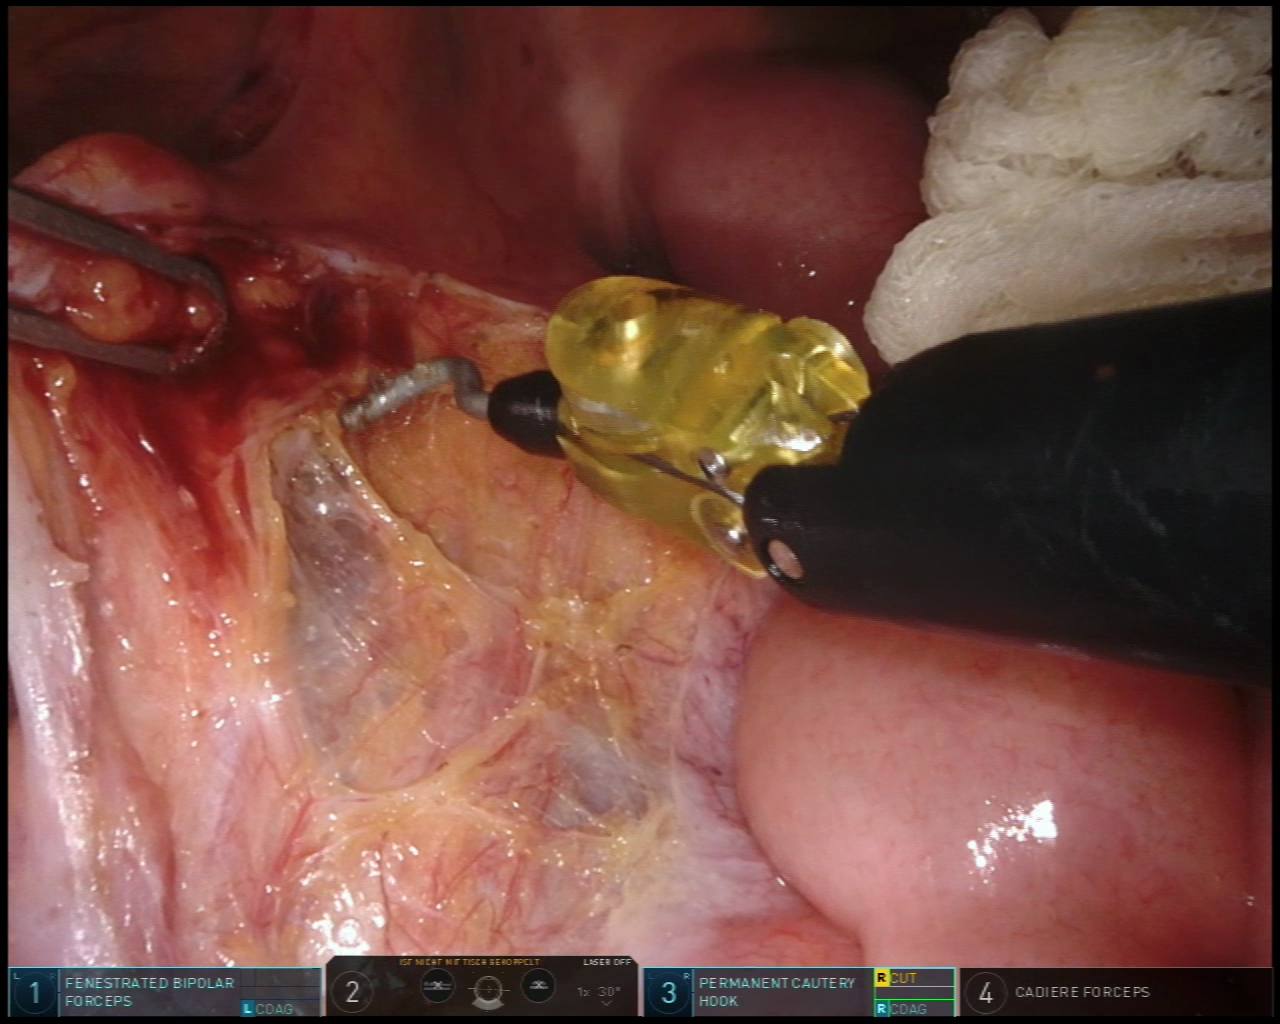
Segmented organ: small_intestine
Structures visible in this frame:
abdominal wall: yes
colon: no
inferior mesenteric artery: no
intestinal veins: no
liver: no
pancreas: no
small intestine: yes
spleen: no
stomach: no
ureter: no
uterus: no
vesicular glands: no